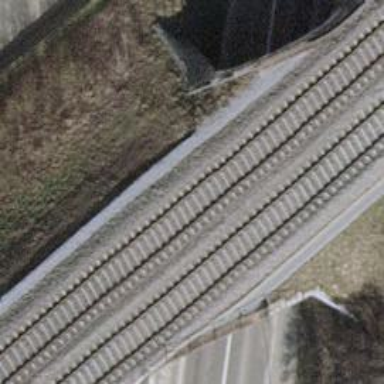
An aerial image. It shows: Railway bridge with electrified tracks and single rail.